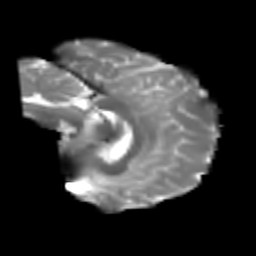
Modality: T2w
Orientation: sagittal
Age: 23
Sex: male
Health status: healthy